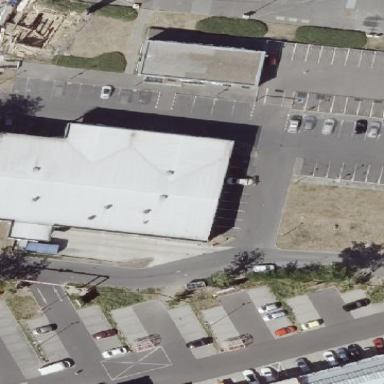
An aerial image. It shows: Building with flat roof.